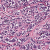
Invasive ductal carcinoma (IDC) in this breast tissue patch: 1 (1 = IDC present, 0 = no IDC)